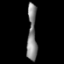
Tissue: prostate
Cell type: T cells
Senescence score: 0.7499
Nuclear area (px): 513
Mean DAPI intensity: 131.632